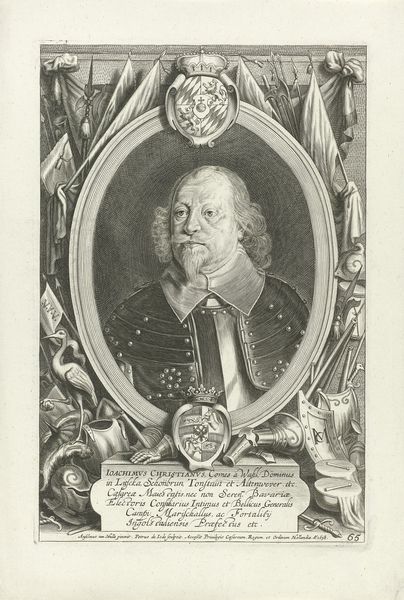
Titel: Portret van Joachim Christian
Künstler: Pieter de (II) Jode
Standort: Amsterdam
Institution: Rijksmuseum
Schlagwörter: mann, haar, zeichnung, arme, oval, könig, inschrift, linear, waffen, heer, wappen, porträit, heeresführer